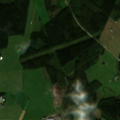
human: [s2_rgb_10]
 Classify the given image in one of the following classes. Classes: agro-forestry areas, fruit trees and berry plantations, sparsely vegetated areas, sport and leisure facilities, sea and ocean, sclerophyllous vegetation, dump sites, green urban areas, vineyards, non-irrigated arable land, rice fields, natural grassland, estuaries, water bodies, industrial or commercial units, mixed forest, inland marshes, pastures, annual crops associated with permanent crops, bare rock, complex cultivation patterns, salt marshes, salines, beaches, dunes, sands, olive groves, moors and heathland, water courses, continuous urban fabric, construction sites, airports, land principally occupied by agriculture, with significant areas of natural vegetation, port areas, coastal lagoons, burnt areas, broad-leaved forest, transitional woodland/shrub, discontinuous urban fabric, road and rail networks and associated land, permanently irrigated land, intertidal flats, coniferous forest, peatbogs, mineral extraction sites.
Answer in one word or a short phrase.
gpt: non-irrigated arable land, land principally occupied by agriculture, with significant areas of natural vegetation, coniferous forest, mixed forest